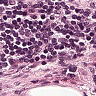
Metastatic tissue present: no